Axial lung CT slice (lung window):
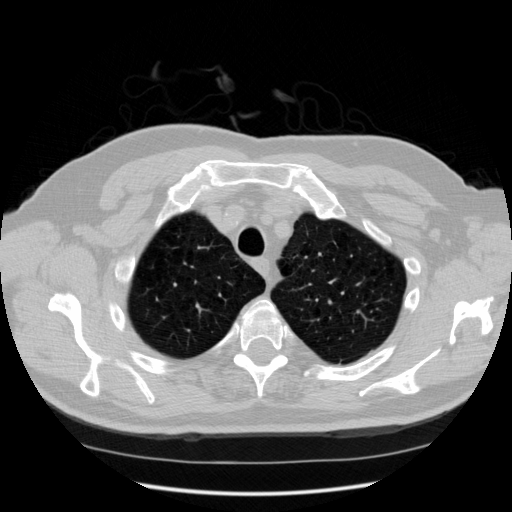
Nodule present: no